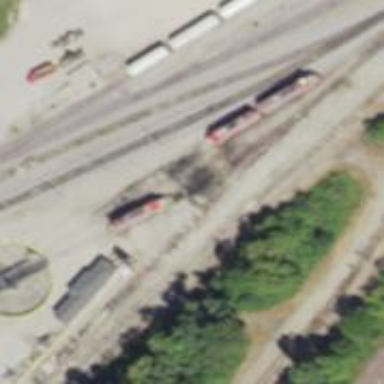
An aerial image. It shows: Railway yard.